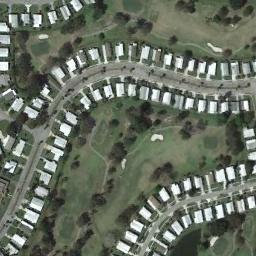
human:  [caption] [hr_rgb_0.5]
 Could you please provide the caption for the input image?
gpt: Many buildings of different shapes and sizes are in mobile home parks .

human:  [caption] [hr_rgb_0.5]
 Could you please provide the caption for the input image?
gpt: The mobile home park has lots of mobile homes along the roads .

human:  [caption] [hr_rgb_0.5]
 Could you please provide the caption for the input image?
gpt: The mobile home park is on the grass next to the road .

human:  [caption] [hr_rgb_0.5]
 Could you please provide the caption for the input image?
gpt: Here are four rows of white mobile homes .

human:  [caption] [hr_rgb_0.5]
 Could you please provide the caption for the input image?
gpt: There are many white buildings arranged neatly in the mobile home park .